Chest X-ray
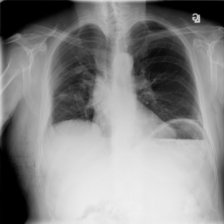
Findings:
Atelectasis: positive
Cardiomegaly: negative
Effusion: negative
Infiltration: negative
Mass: positive
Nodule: negative
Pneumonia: negative
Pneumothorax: negative
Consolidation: negative
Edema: negative
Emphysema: positive
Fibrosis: negative
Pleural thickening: negative
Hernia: negative